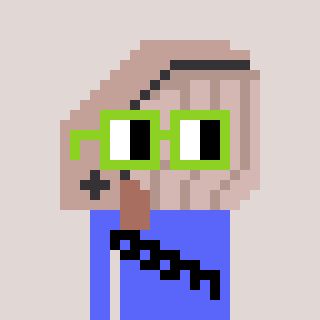
a pixel art character with square light green glasses, a whale-shaped head and a purple-colored body on a warm background